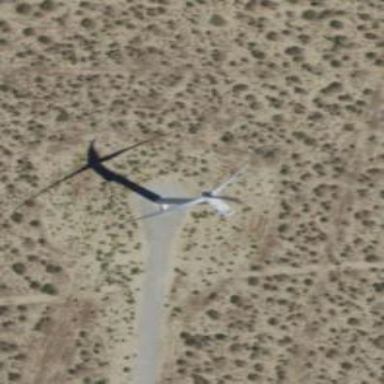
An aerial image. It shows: Wind generator with horizontal axis. The wind turbine is from Vestas.